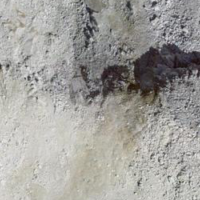
EUNIS habitat code: 48
Species observed at this site:
Saxifraga bryoides
Ranunculus glacialis
Geum reptans